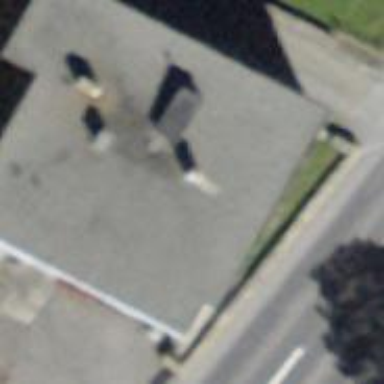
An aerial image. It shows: Building with flat roof.